三年级 · 算术
某学校参加文明城市创建活动。购置了一批垃圾筒, 每套 4 个, 每个 23 元, 15 套垃圾筒要花费多少钱?

其他垃圾

剭余垃圾

可回收垃圾

有害垃圾
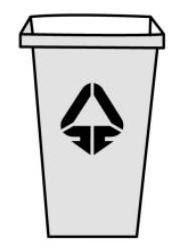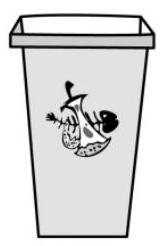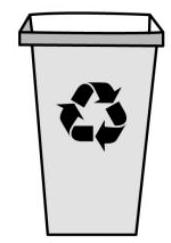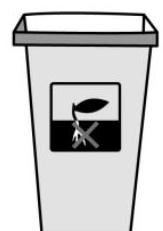
答案: 1380 元
【分析】由题意可知, 已知每套 4 个垃圾桶, 一共 15 套垃圾桶, 可以计算出垃圾桶的总数量, 又已知一个垃圾桶的价格, 根据公式总价 $=$ 单价 $\times$ 数量, 代入数据计算即可。

【详解】 $4 \times 15 \times 23$

$=60 \times 23$

$=1380 （$ 元）

答: 15 套垃圾筒要花费 1380 元钱。

【点睛】本题属于简单的经济问题, 需要熟练掌握计算公式总价 $=$ 单价 $\times$ 数量并灵活运用。